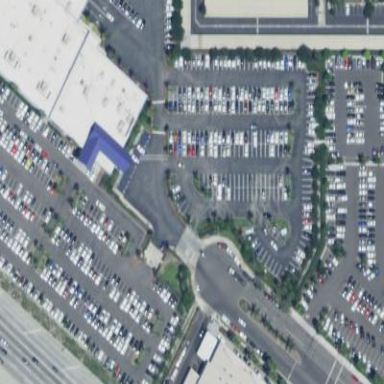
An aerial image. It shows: Car shop building.